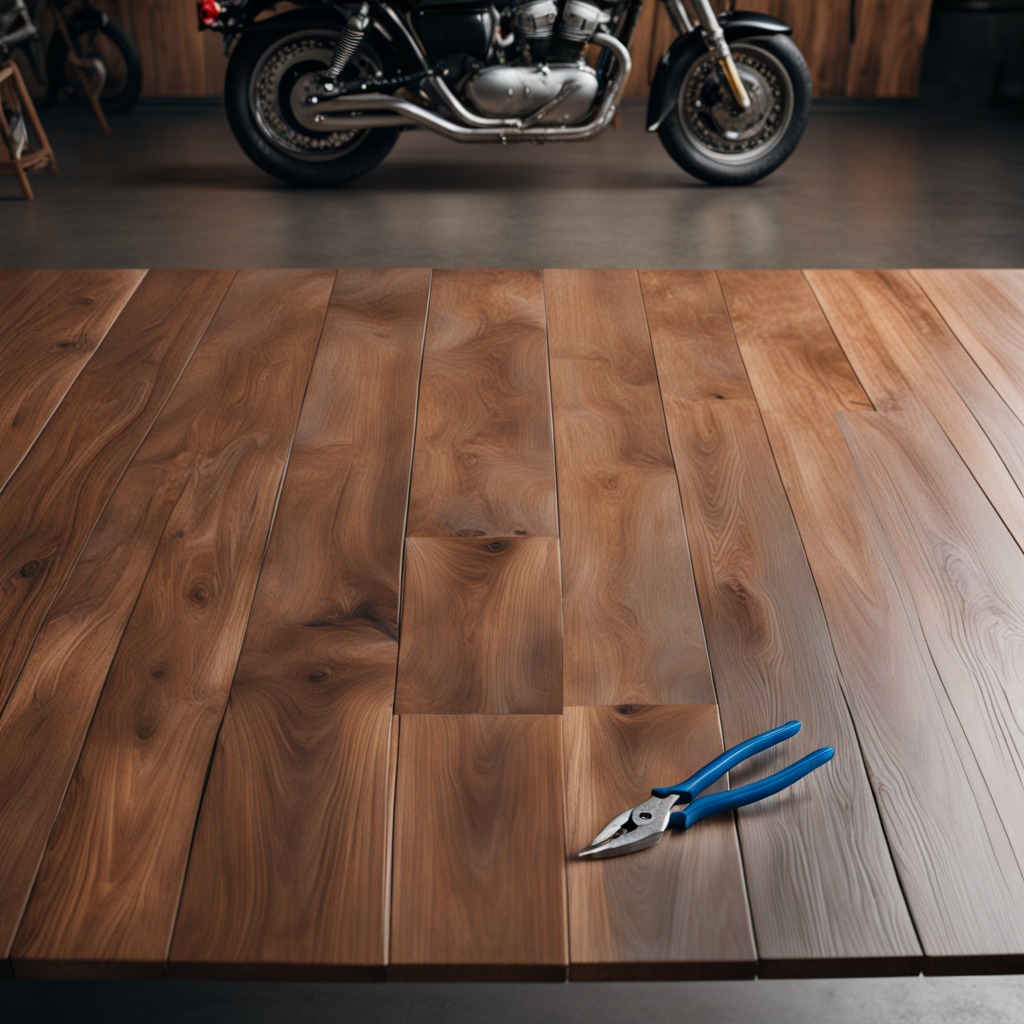
A plier is lying on the wooden table in a vintage motorcycle garage.